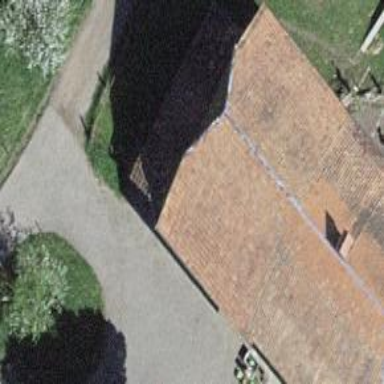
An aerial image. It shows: Farm building.